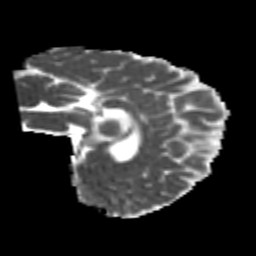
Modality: MD
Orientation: sagittal
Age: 22
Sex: female
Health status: healthy
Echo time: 0.074 s